Question: I've achieved the desired design for the scrollbar using the following:
'''
::-webkit-scrollbar {
width: 12px;
}
::-webkit-scrollbar-track {
-webkit-box-shadow: inset 0 0 6px rgba(0,0,0,0.3);
border-radius: 8px;
background-color: #999;
}
::-webkit-scrollbar-thumb {
border-radius: 8px;
background-color: #666;
-webkit-box-shadow: inset 0 0 6px rgba(0,0,0,0.5);
}
'''
As it can be seen above the changes are of course not for Internet Explorer, where I could just do for the moment the following:
'''
body {
-ms-scrollbar-base-color: #999;
-ms-scrollbar-track-color: #999;
-ms-scrollbar-face-color: #666;
-ms-scrollbar-arrow-color: #999;
}
'''
I want to know if is possible to recreate the same design present on Chrome in IE. Below are printscreens with the scrollbar, first from Chrome, second from Internet Explorer.

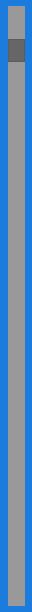
Answer: Unfortunatelly there is no cross browser way to style scrollbar with CSS. But you can try next JavaScript custom scrollbar plugins (mostly jQuery): <URL>. There are more custom scrollbars available, but they are less functional/well-known.